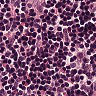
Metastatic tissue present: no